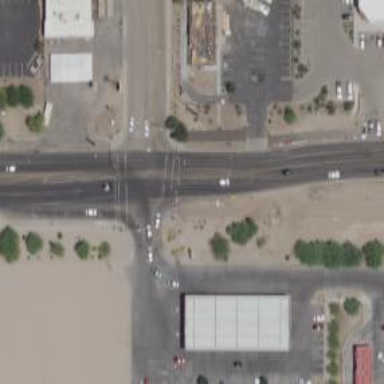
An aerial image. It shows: Marked road crossing.